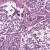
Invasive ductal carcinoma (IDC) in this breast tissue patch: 1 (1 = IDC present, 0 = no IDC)